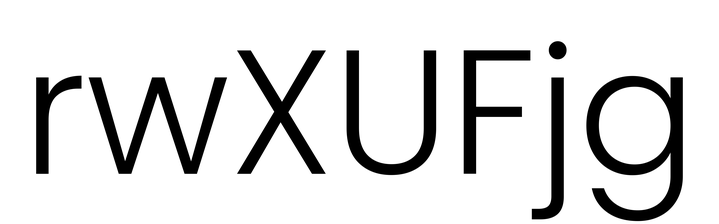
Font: Poppins-Light